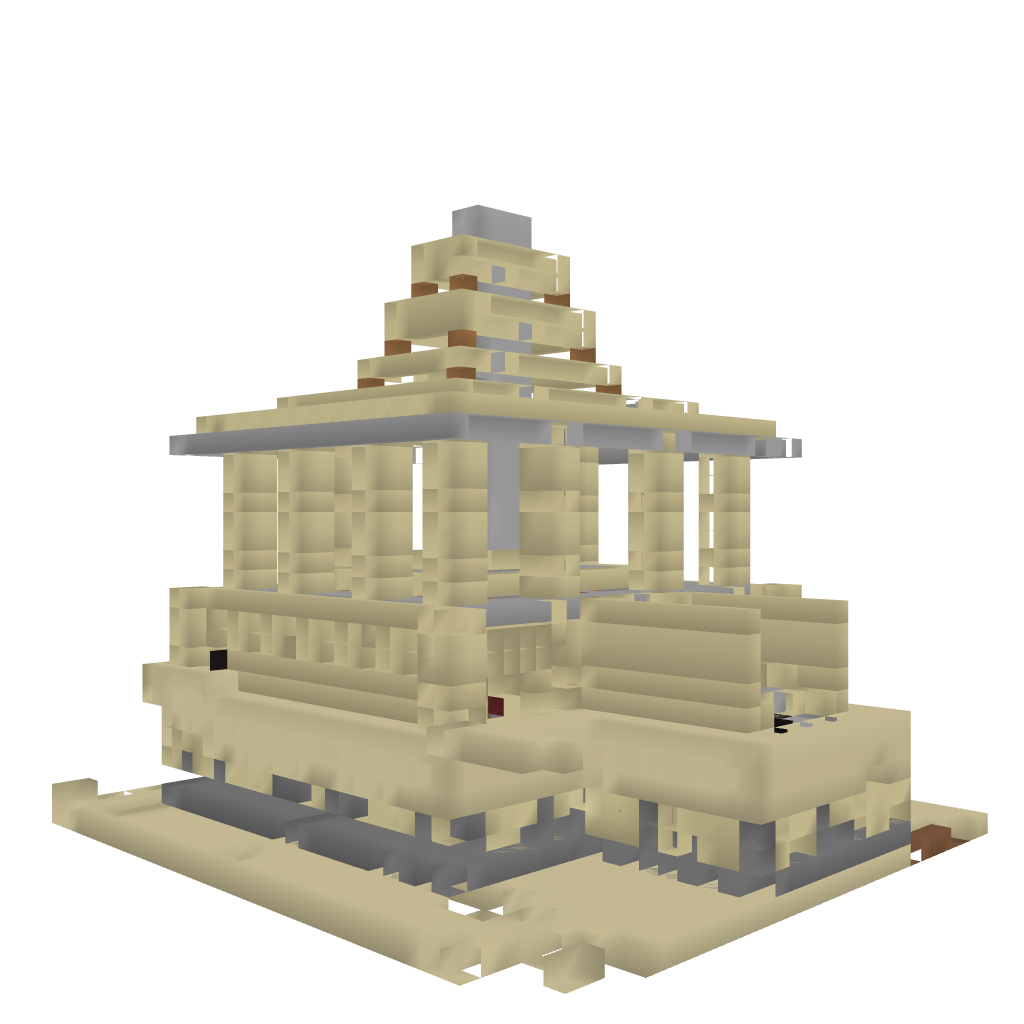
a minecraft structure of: weird arena pagoda thingymajiggy with a secret stair